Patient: sex F, age 48
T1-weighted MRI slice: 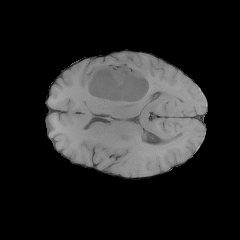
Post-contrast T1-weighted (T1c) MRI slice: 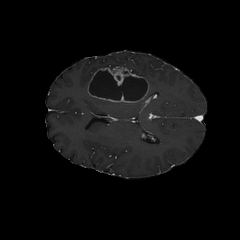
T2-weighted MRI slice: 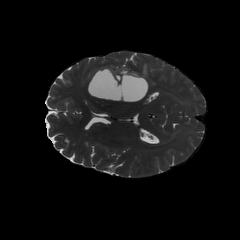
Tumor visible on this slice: yes
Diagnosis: Glioblastoma, IDH-wildtype
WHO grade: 4